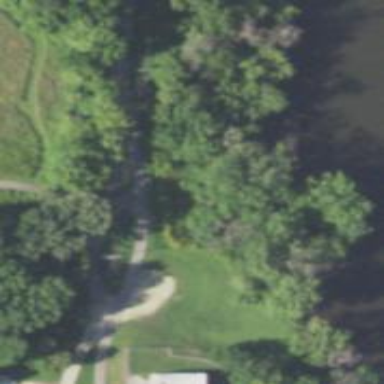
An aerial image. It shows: Disc golf hole.